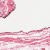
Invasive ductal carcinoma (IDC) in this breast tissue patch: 0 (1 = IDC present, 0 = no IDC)